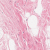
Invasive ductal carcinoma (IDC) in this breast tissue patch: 0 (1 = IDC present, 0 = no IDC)